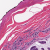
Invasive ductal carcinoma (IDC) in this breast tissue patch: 1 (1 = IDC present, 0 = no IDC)